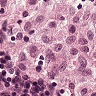
Metastatic tissue present: no